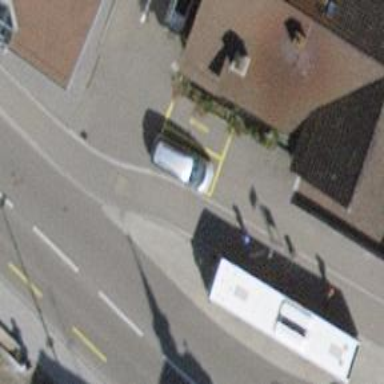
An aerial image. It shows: Asphalt platform for public transport.